Question: Given the supply, demand, and route table for this logistics problem, what is the minimum total cost? Please provide the answer as an integer.
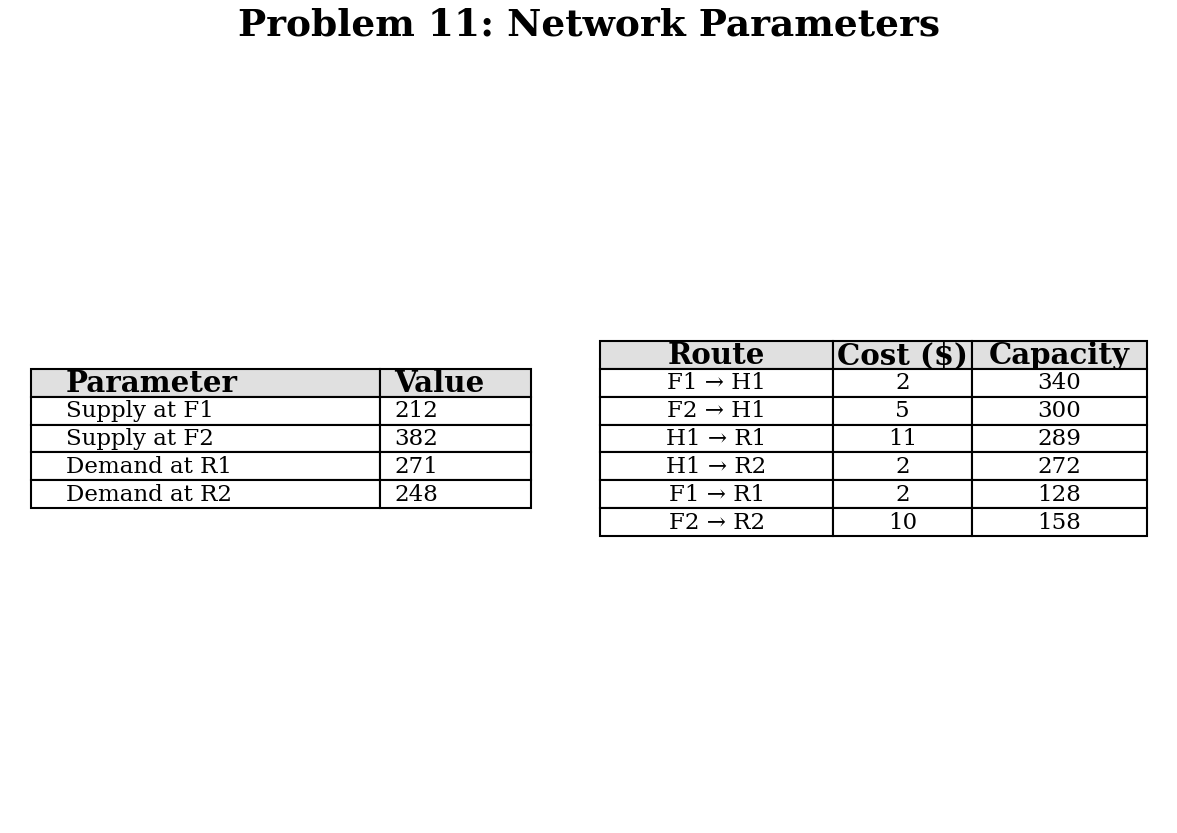
Answer: 4049